Field crop: maize
Growth stage: 2
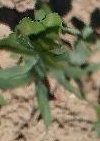
Species: maize